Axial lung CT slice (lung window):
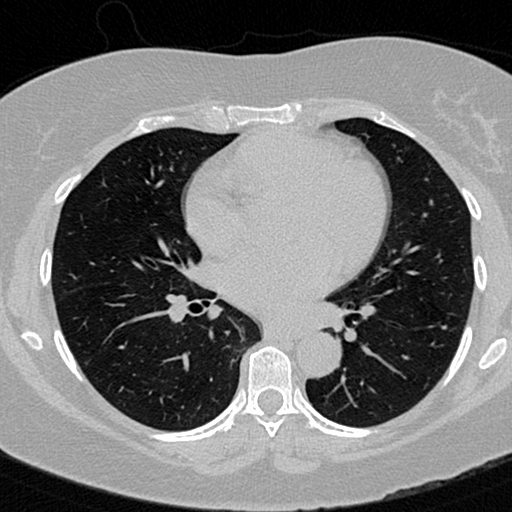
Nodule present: no